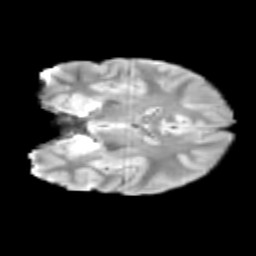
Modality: T2w
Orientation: coronal
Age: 11
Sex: male
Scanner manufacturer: siemens
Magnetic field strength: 3 T
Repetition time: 3.8 s
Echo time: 0.07 s